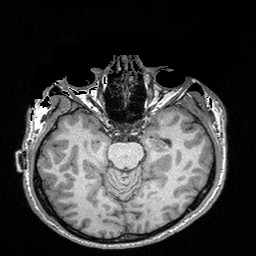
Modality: T1w
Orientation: coronal
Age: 30
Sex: male